Interaction volume radius: 5 \u00c5
Interaction volume height: 10 \u00c5
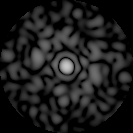
Disorder parameter: 0.8189